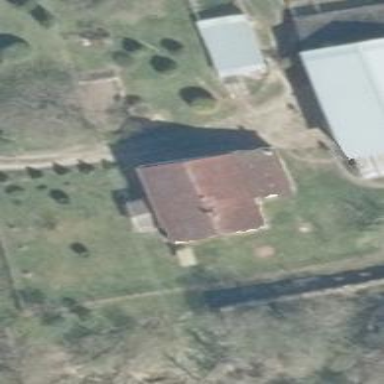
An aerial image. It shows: Gabled building.